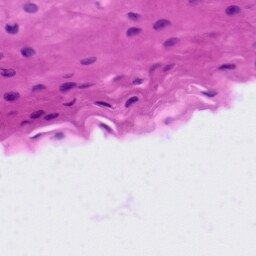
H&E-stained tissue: Tonsil